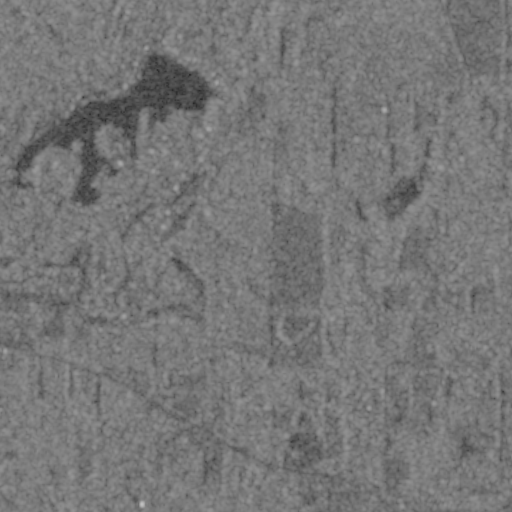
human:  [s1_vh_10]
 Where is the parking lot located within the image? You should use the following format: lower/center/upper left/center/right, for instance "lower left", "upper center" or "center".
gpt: The parking lot is located in the center left of the image.
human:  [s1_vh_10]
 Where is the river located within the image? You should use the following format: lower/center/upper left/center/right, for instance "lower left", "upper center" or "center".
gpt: The river is located in the lower of the image.
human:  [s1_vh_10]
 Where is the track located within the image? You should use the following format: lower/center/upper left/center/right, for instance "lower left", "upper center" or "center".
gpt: There is no track in the image.

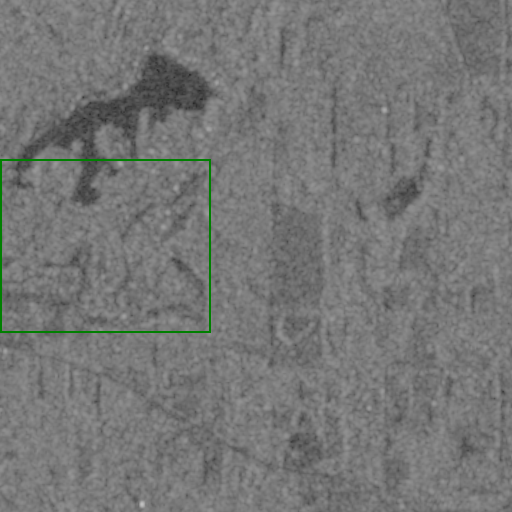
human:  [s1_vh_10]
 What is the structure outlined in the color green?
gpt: The structure outlined in green is a park.
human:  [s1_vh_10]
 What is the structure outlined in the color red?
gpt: There is no red outline.